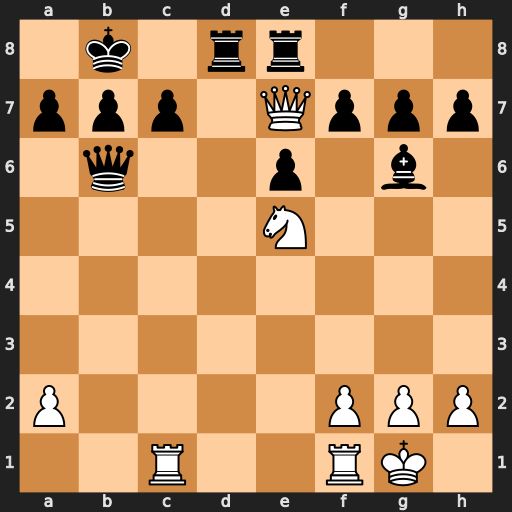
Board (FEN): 1k1rr3/ppp1Qppp/1q2p1b1/4N3/8/8/P4PPP/2R2RK1
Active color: w
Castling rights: -
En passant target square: -
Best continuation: Nd7+ Ka8 Nxb6+